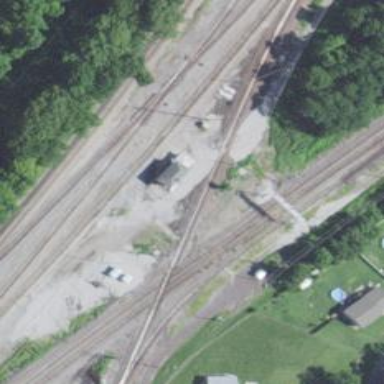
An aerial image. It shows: Junction on the railway.